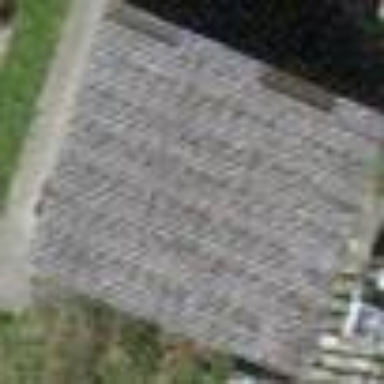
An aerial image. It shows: Shed building.